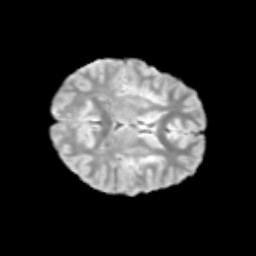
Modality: T2w
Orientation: axial
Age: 11
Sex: male
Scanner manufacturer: siemens
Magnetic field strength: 3 T
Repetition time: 3.8 s
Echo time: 0.07 s